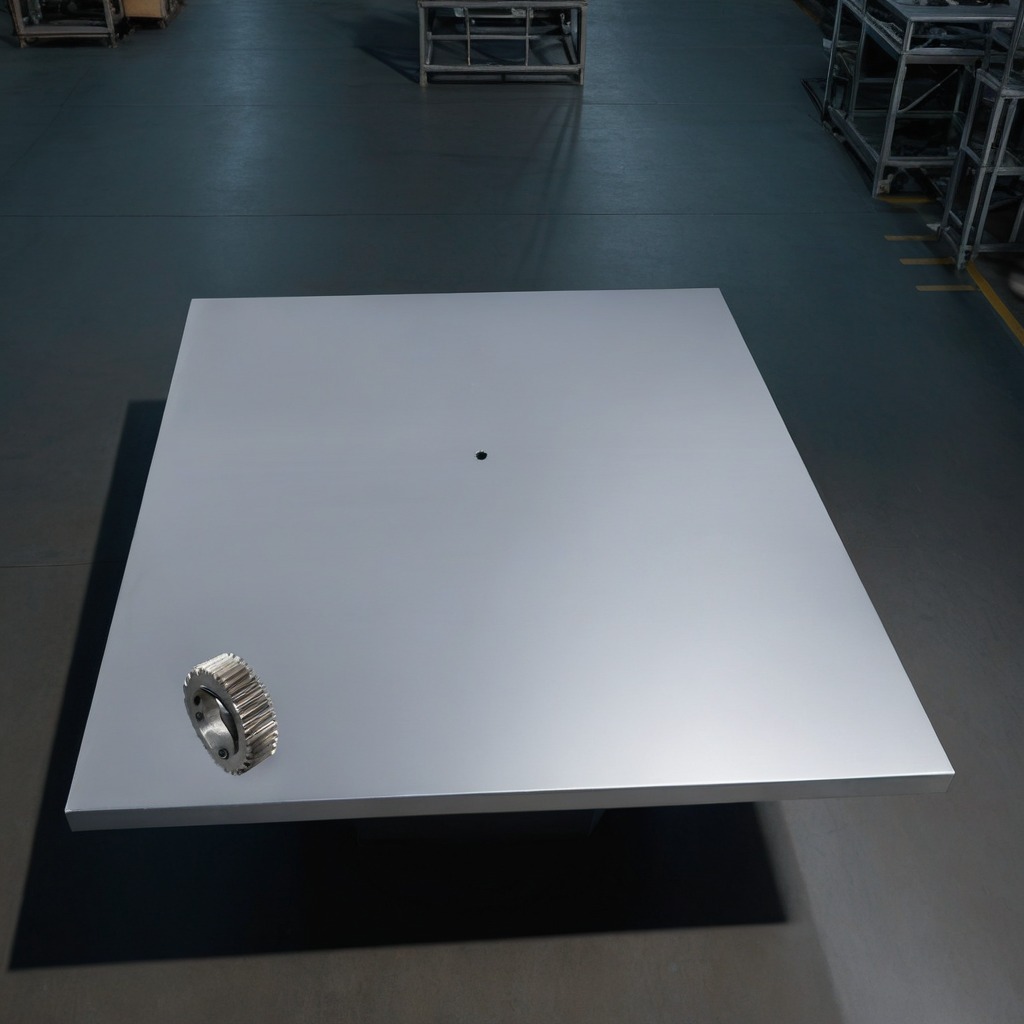
A steel gear with teeth is lying on the tabletop in the basement in the evening.